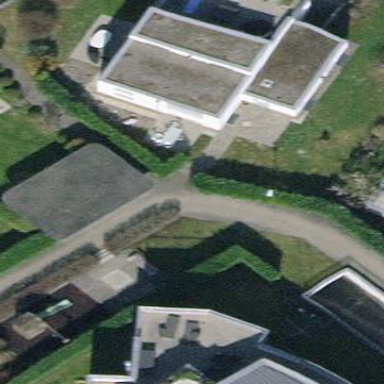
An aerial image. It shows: View of roof of building.